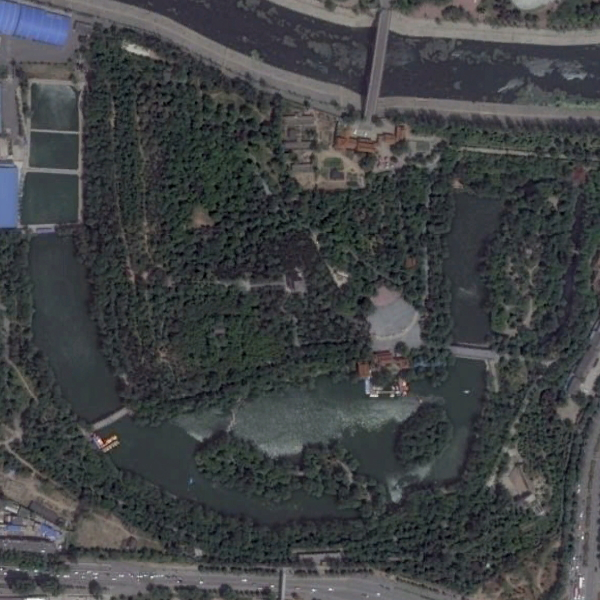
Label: Park